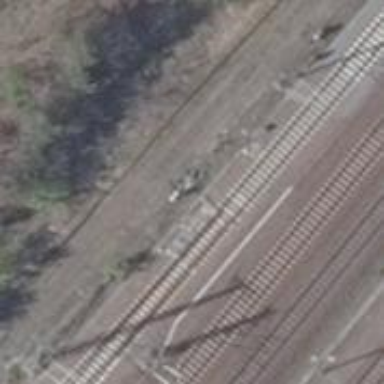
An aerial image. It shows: Railway switch with the turnout pointing to the right.